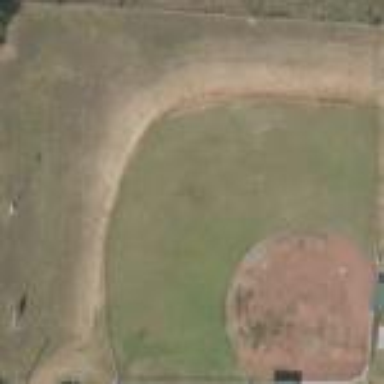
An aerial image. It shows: Baseball pitch for leisure land activities.